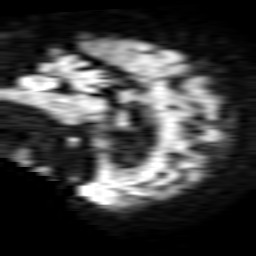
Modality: TRACE
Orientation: sagittal
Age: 77
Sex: male
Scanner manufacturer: philips
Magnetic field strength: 1.5 T
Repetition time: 4.914 s
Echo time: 0.07794 s